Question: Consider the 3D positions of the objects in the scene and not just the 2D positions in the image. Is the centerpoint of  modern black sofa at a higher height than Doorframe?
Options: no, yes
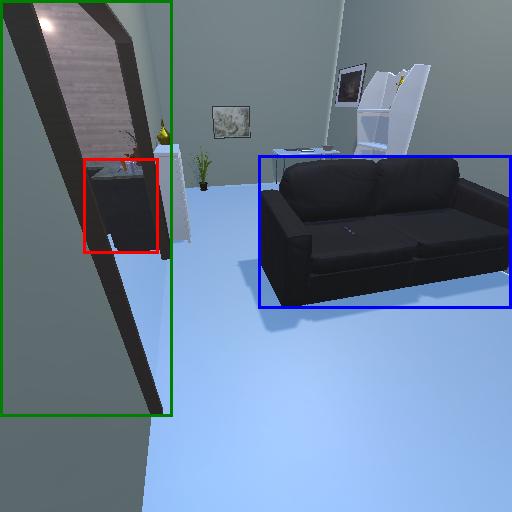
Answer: no